Interaction volume radius: 10 \u00c5
Interaction volume height: 25 \u00c5
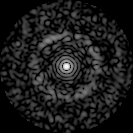
Disorder parameter: 0.8304